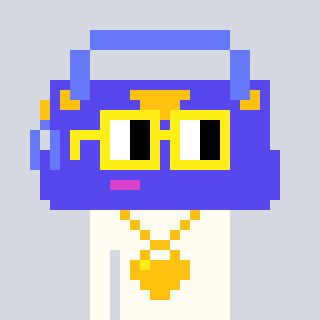
a pixel art character with square yellow glasses, a bag-shaped head and a grayscale-colored body on a cool background